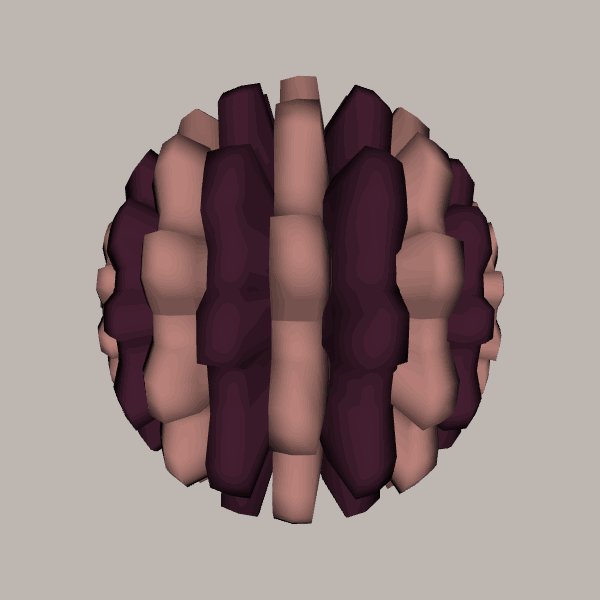
Background: light